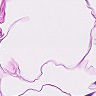
Metastatic tissue present: no